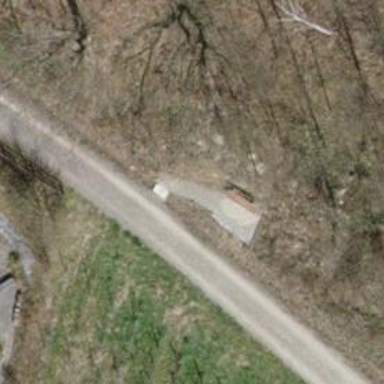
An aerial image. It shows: Brown bench.